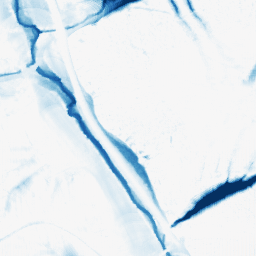
Category: morphological
Decomposition family: morphological_ellipse
Decomposition parameters: operation: closing
width: 30
height: 50
Upsampling method: fft_zeropad
Upsampling parameters: scale: 8
Upsampling scale: 8